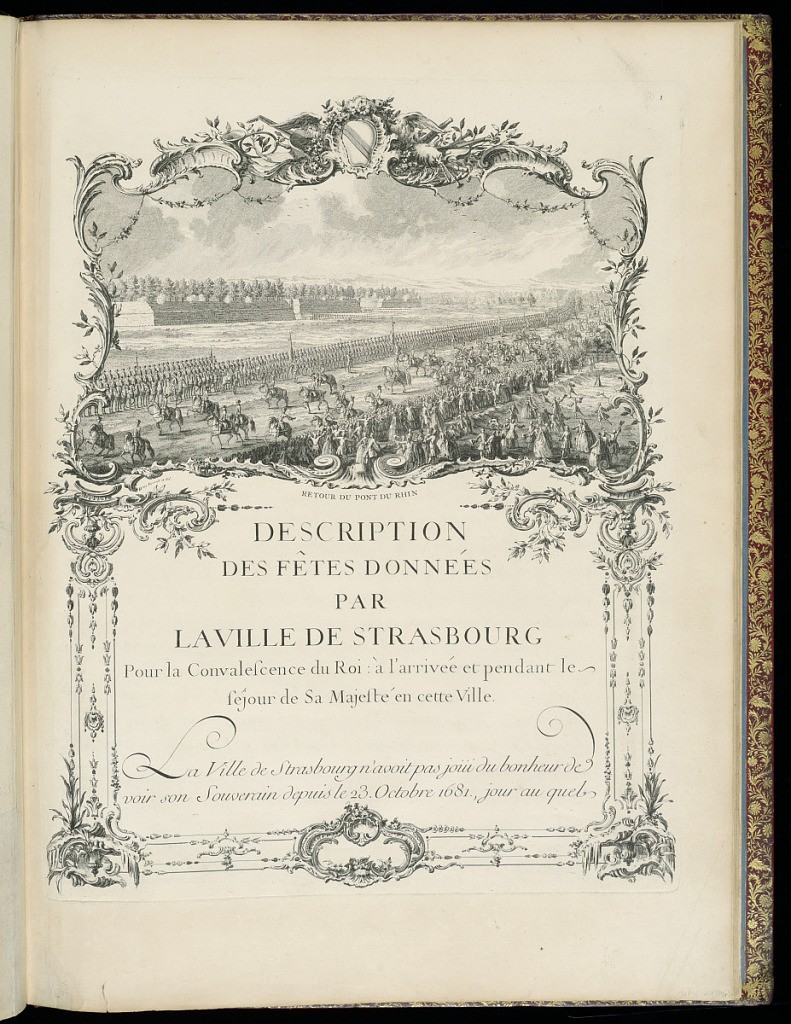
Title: DESCRIPTION DES FÊTES DONNÉES PAR LA VILLE DE STRASBOURG Pour la Convalescence du Roi : à l’arrivée et pendant le séjour de Sa Majesté en cette Ville.
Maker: Johann Martin Weis, French, 1711 - 1751
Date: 1745
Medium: Etching and engraving on paper
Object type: Print
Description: First and second pages (recto and verso) with the engraved text describing the festivities, within a rocaille border, with a headpiece vignette depicting a procession with crowds of people watching along the sides of the road, leading towards Strasbourg. The border is decorated with acanthus leaves, garlands of flowers, c-scrolls, cartouches, gadrooning, fleurons, shells, water, and foliage, with the arms of the city of Strasbourg in the center on the top, flanked by musical instruments. The headpiece is titled and signed, and the pages are numbered.